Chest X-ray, PA view. Patient: 72 years old, sex F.
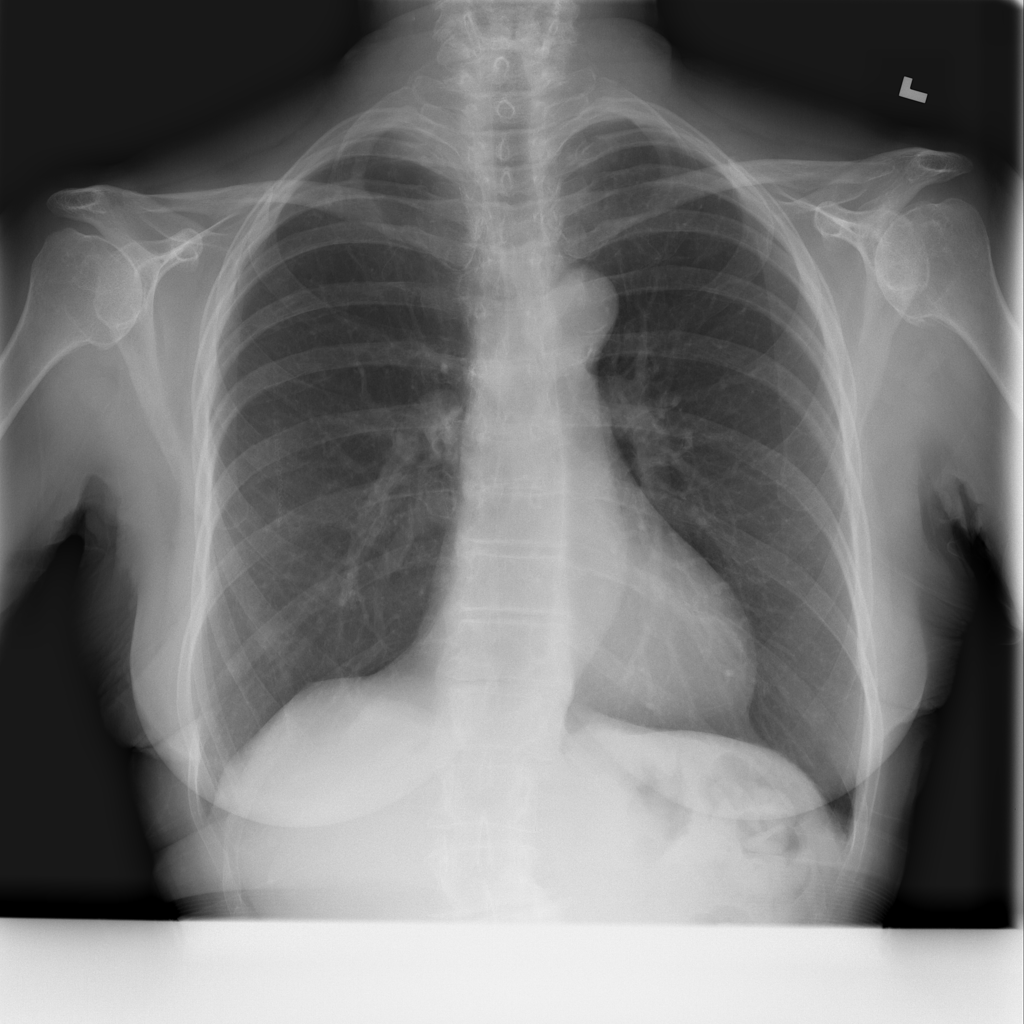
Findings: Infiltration